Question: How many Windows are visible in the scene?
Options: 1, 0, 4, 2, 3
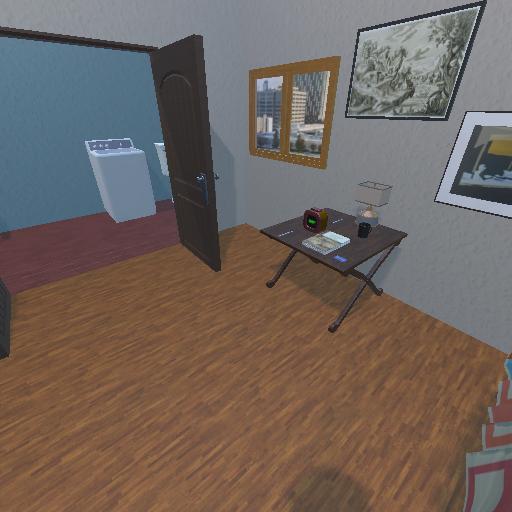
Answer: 1